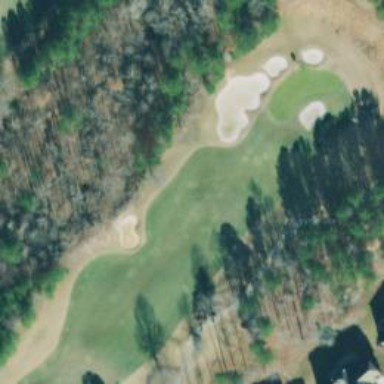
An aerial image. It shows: View of golf hole.